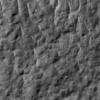
Label: not_dusty